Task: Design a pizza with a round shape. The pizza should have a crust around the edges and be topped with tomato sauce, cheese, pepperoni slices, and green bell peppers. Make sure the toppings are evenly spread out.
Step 617:
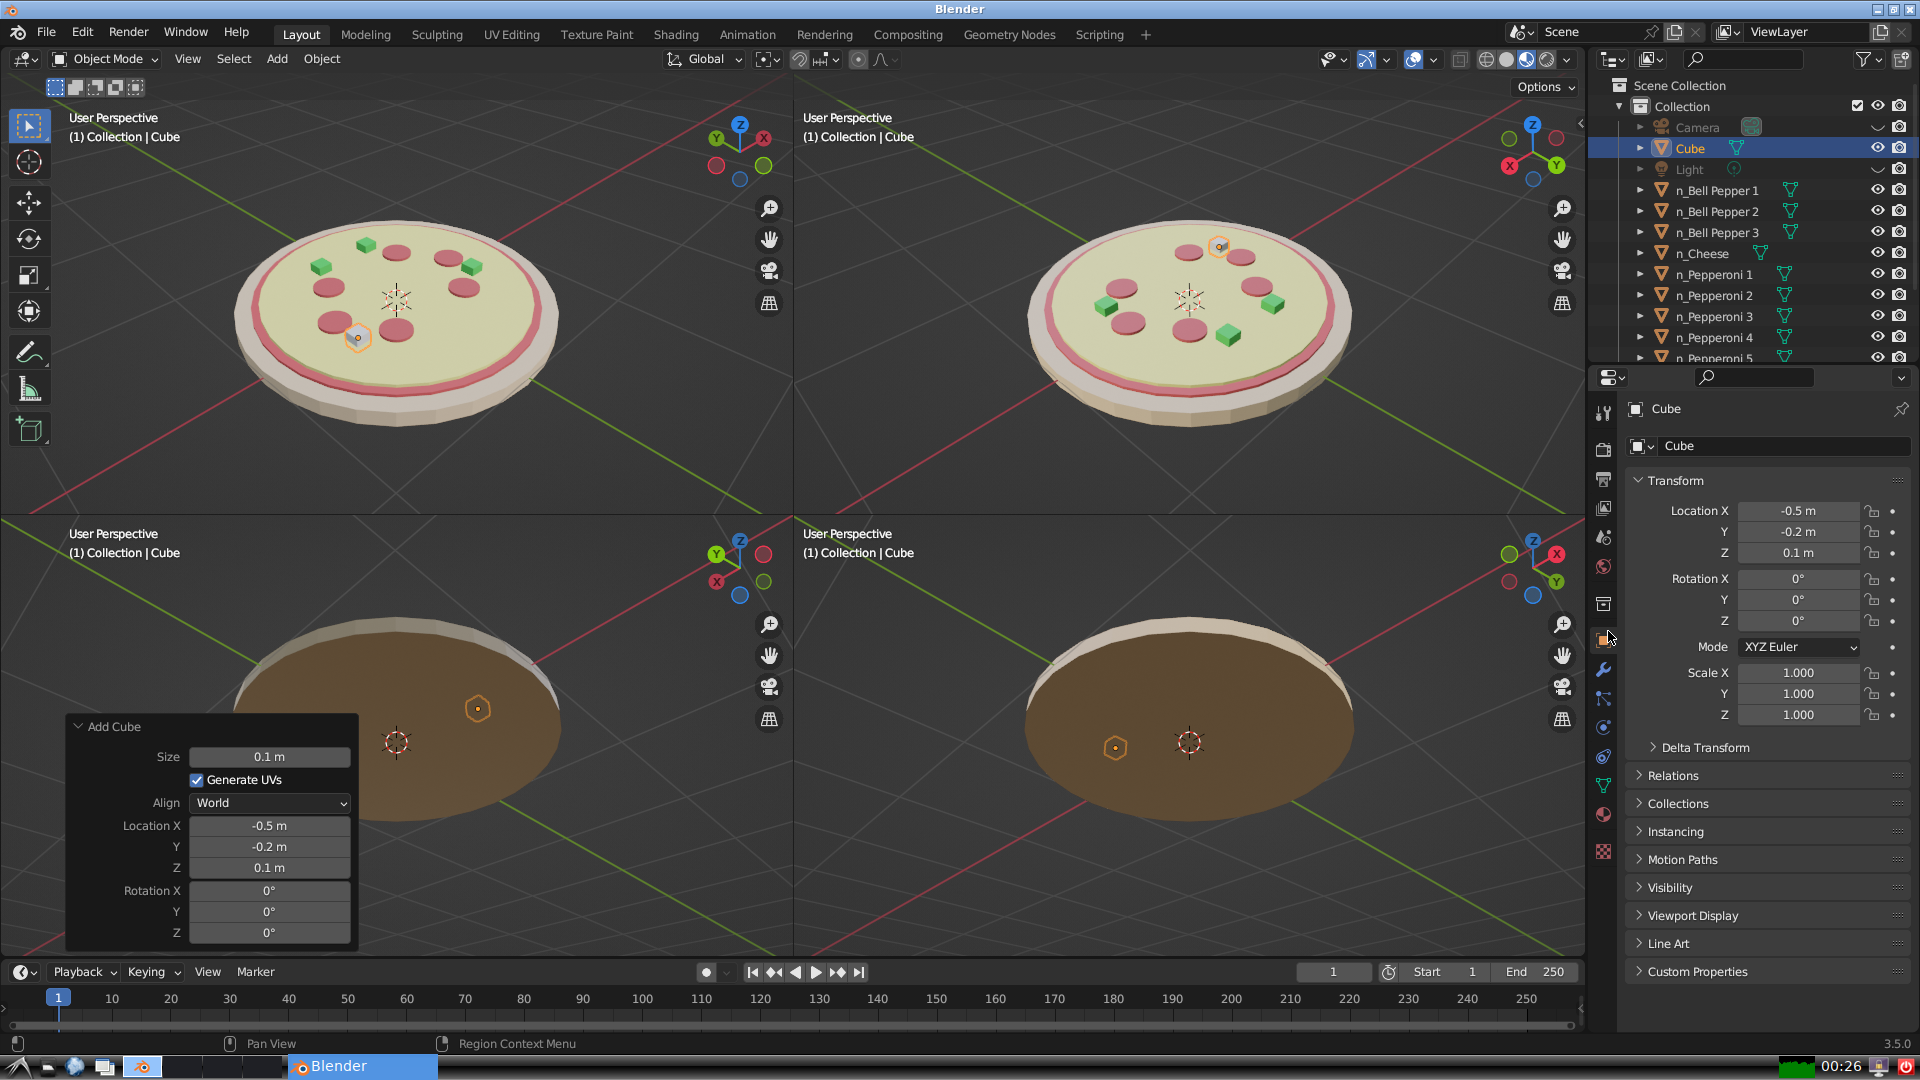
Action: {"mouse_move": [1732, 445]}